The plot is a Morlet-wavelet scalogram of a rotor-rig vibration measurement. Diagnose the rotating machine from this image, choosing from: normal, misalignment, unbalance, looseness.
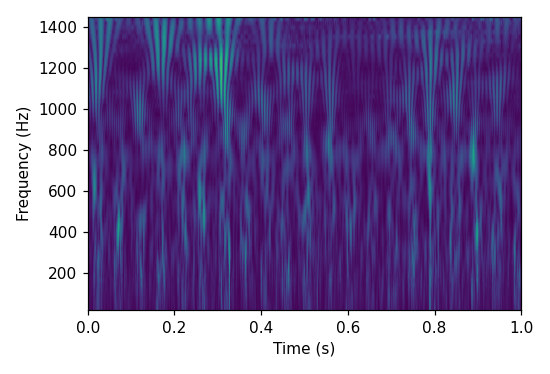
Answer: looseness